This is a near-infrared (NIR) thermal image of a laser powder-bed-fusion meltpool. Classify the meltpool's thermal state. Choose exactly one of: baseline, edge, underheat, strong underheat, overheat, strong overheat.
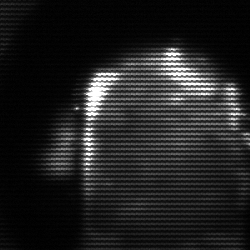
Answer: baseline